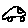
Label: car